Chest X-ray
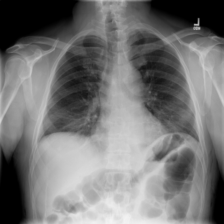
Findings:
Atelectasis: negative
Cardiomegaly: negative
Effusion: negative
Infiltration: negative
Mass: negative
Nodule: negative
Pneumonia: negative
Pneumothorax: negative
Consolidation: negative
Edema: negative
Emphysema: negative
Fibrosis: negative
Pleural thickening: negative
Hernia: negative